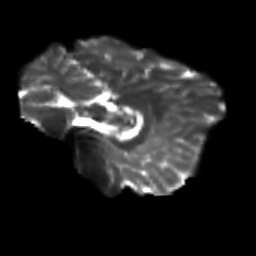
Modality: T2w
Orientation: sagittal
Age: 23
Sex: female
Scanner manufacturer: siemens
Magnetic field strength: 3 T
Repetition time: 3.5 s
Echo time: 0.113 s